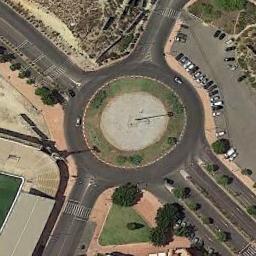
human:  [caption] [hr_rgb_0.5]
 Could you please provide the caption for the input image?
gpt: The roundabout is next to buildings and parking lot .

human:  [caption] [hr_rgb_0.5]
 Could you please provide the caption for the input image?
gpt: There are many cars in the parking lot near the roundabout .

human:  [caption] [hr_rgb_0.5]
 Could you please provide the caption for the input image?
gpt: The roundabout connects four roads and a parking lot is next to the roundabout .

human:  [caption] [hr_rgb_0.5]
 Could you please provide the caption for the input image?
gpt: There are several vehicles on the road at the roundabout, There is a building and some trees around the roundabout, And many cars are parked in the open space near the roundabout .

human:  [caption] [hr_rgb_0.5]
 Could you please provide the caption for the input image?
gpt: There are some green bushes beside the roundabout .